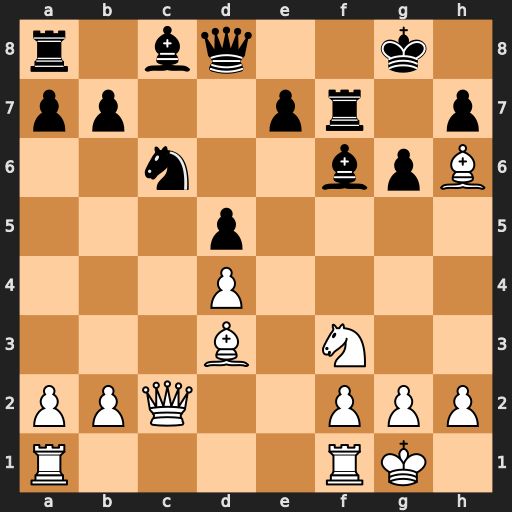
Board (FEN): r1bq2k1/pp2pr1p/2n2bpB/3p4/3P4/3B1N2/PPQ2PPP/R4RK1
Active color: w
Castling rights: -
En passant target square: -
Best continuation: Bxg6 hxg6 Qxg6+ Rg7 Bxg7 Bxg7 Ng5